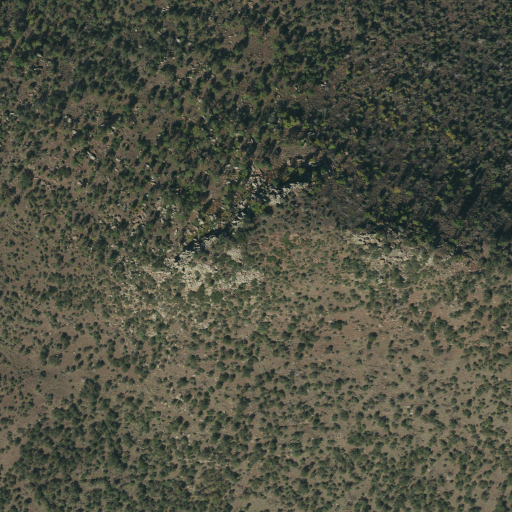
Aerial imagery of mountain in Texas named Pine Peak containing evergreen forest, shrub, and mixed forest